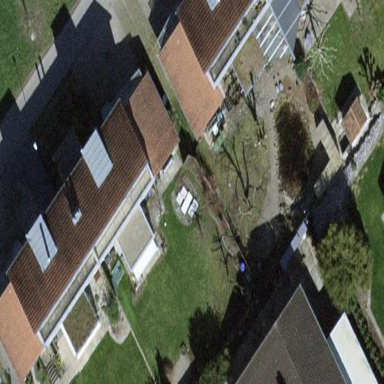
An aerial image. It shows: Semi-detached house.